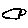
Label: bird